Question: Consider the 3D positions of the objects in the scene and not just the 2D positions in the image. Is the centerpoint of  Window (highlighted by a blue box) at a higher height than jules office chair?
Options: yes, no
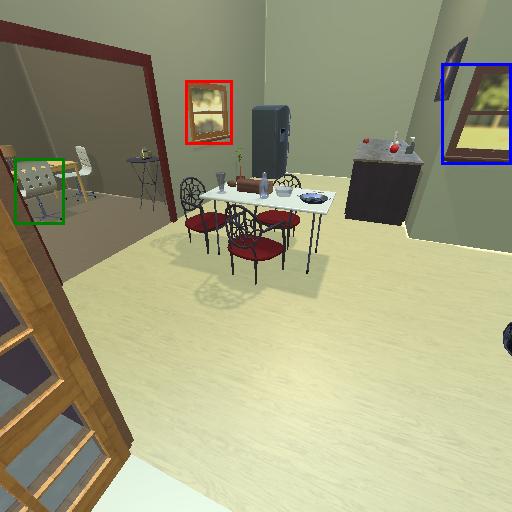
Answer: yes